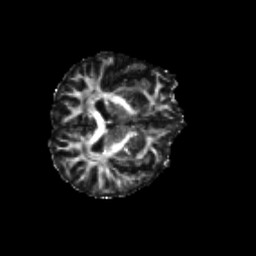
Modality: FA
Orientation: axial
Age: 37
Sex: male
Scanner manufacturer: siemens
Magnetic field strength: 3 T
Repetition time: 8.6 s
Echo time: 0.095 s